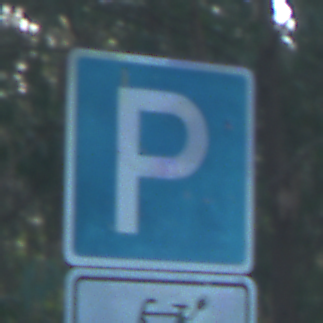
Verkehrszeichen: Parken
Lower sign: HinweisDurchSinnbild21
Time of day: MorningAfternoon
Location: Outdoor (Nature)
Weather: Clear
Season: NotSpecified
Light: Natural